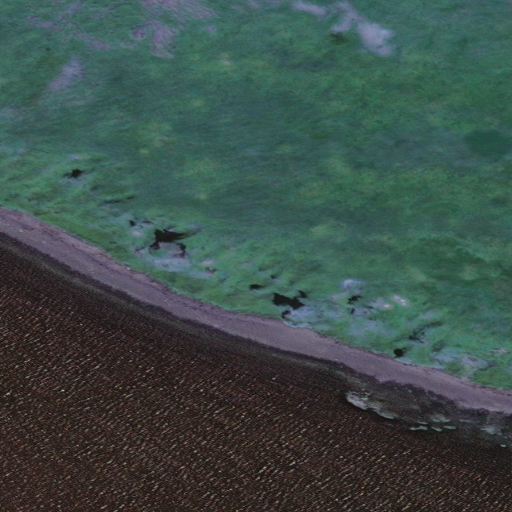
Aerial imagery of cape in Alaska named Boulder Point containing only unknown